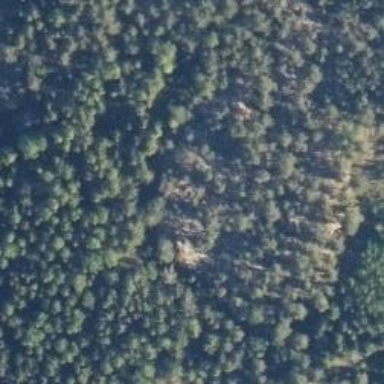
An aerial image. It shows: Natural cliff.